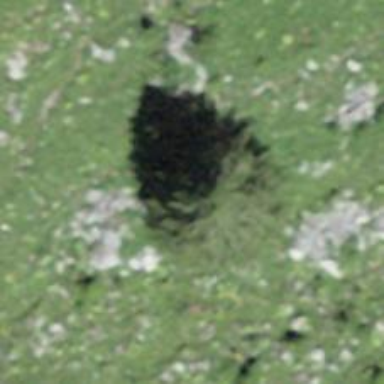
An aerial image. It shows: Needle-leaved tree in its natural environment.